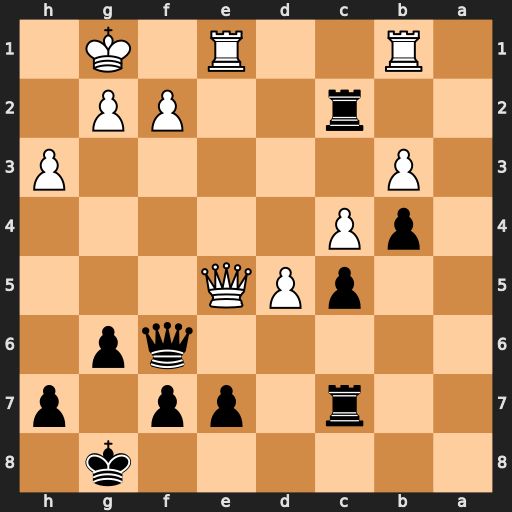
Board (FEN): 6k1/2r1pp1p/5qp1/2pPQ3/1pP5/1P5P/2r2PP1/1R2R1K1
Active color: b
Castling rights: -
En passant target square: -
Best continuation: Qxf2+ Kh2 Qxg2#